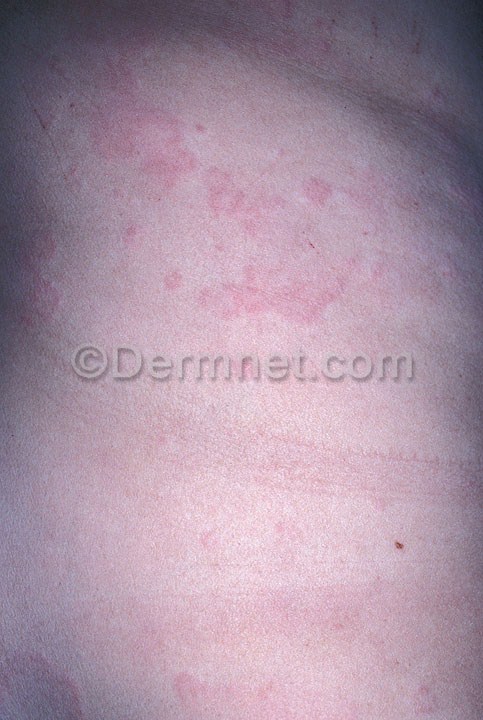
Disease: Urticaria Hives